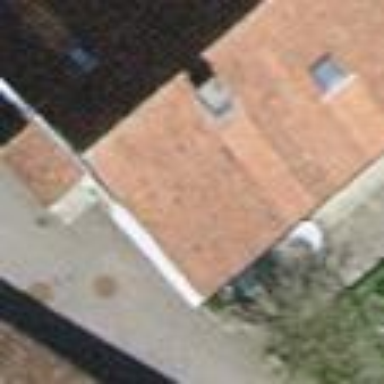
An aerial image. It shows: Building with tile roof.